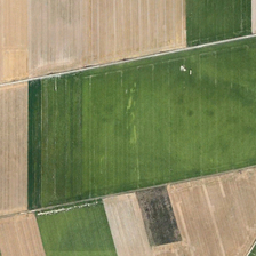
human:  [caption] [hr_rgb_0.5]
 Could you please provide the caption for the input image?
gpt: Some houses are built around green space.

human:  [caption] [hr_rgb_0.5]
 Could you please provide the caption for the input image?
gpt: Some houses are built around green fields.

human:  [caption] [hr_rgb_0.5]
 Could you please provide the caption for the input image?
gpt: Several houses were built around the green field.

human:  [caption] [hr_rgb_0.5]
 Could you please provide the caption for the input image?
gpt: Houses around green buildings

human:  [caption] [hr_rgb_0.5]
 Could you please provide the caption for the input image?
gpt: Some houses have been built around the green fields.